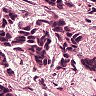
Metastatic tissue present: yes